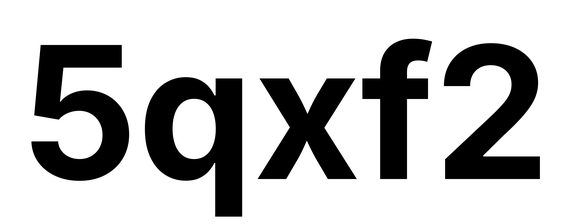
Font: Inter_Bold